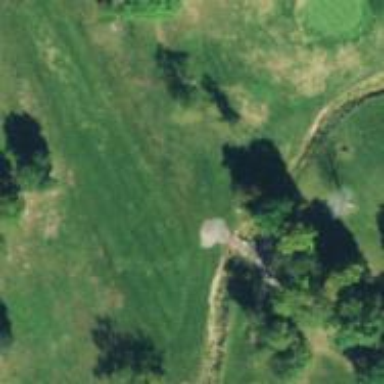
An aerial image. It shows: View of golf hole.